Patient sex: M
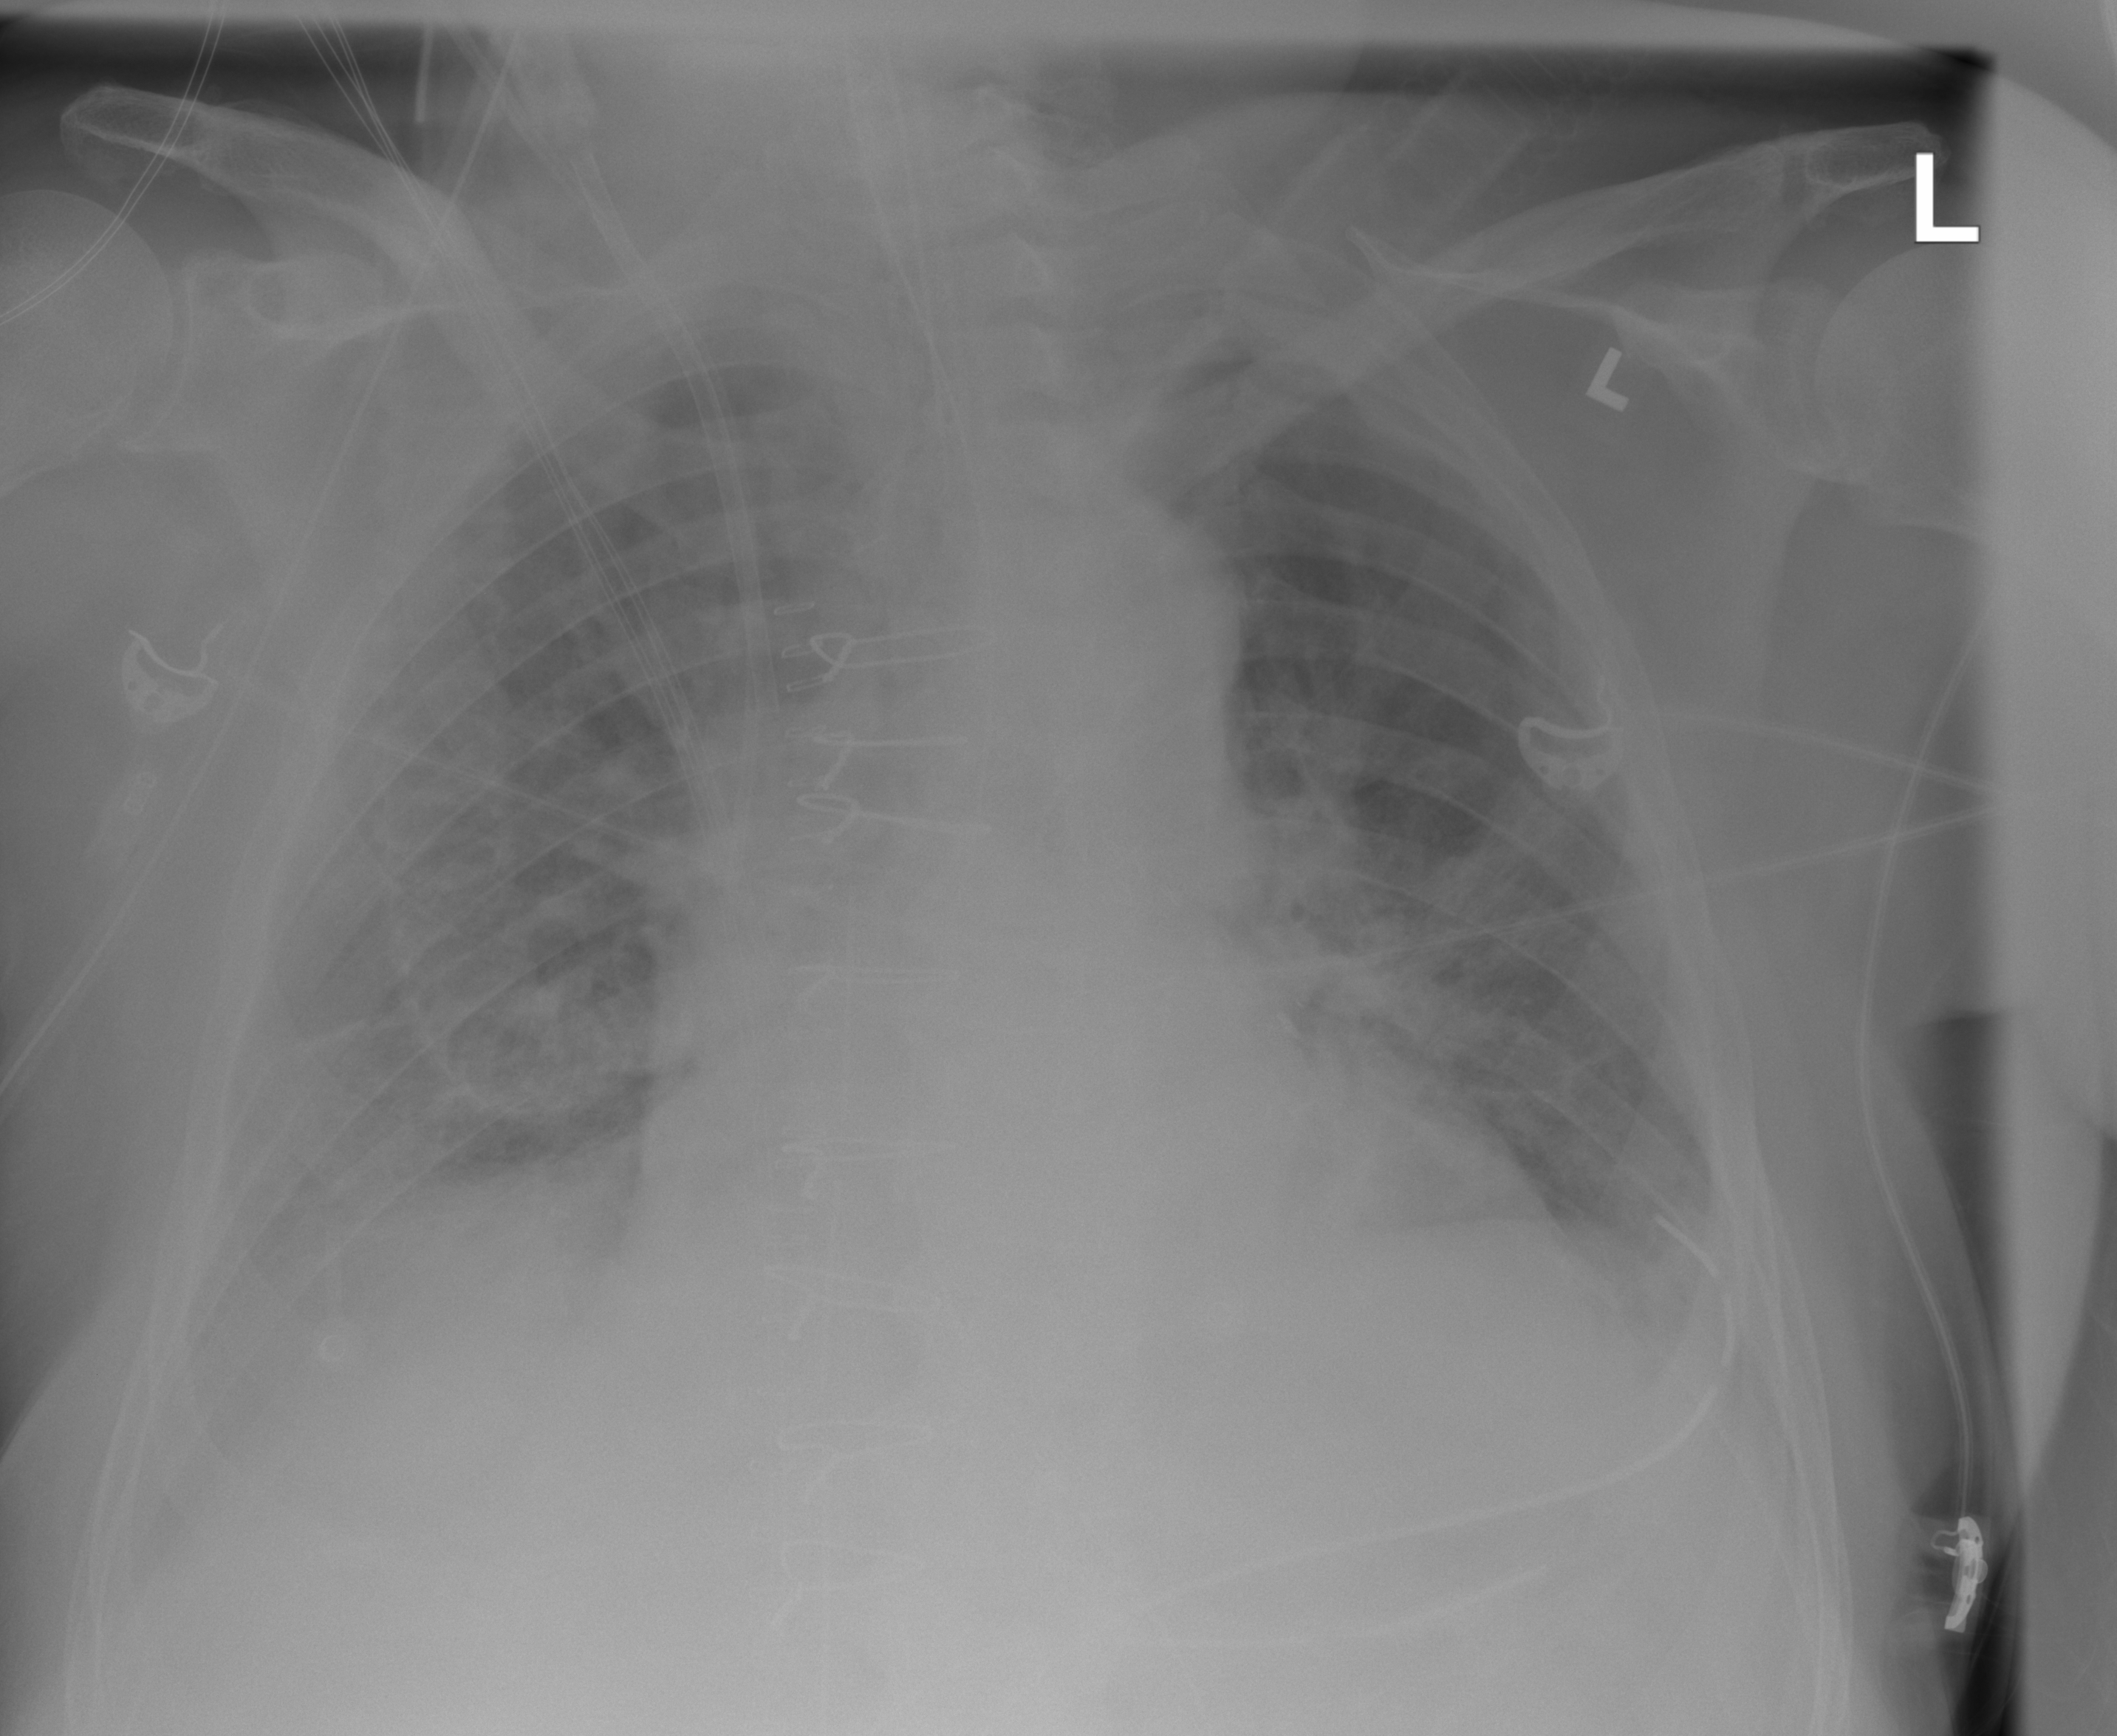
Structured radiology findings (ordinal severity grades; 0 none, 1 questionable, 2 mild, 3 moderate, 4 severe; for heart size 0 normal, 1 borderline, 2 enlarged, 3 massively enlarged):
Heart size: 2
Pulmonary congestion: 3
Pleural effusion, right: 2
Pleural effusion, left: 2
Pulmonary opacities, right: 0
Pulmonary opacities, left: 0
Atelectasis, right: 2
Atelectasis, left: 2